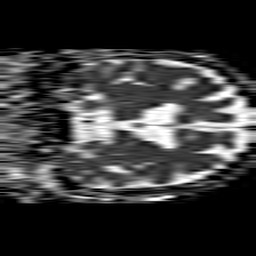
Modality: ADC
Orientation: coronal
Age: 79
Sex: female
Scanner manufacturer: philips
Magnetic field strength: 1.5 T
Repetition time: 4.6 s
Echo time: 0.08631 s